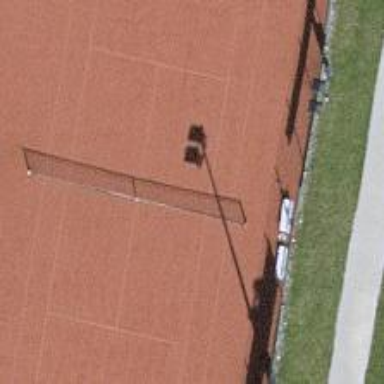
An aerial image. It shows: Tennis court on pitch.